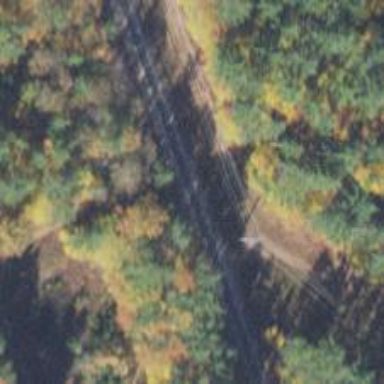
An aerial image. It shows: Crossing for the railway.